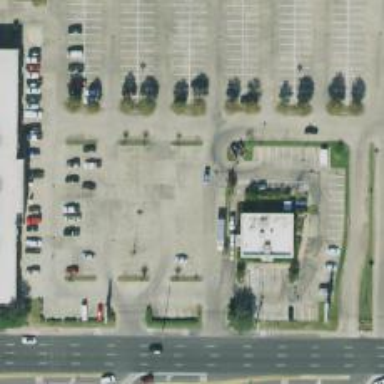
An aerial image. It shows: Parking space is available.